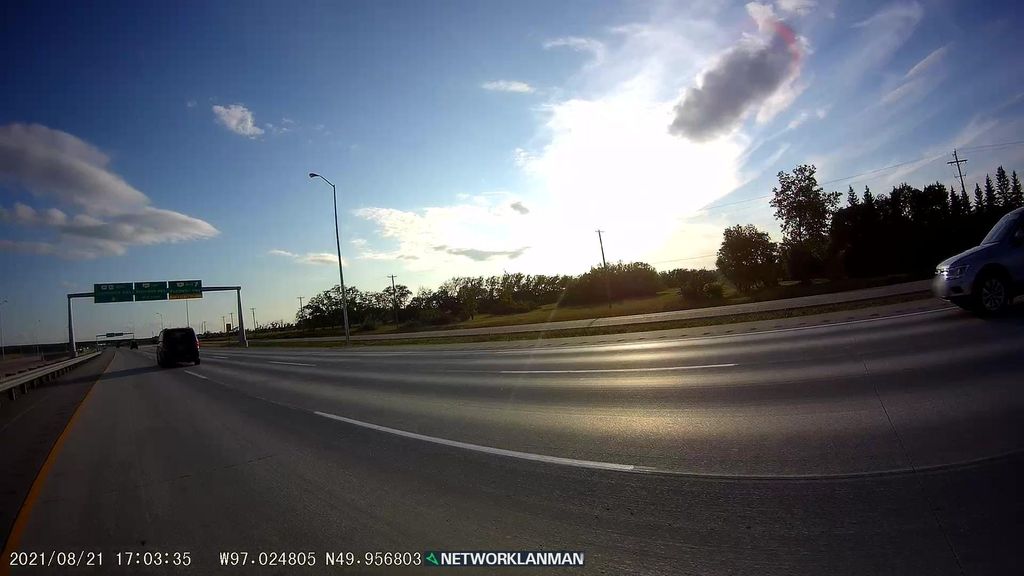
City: winnipeg